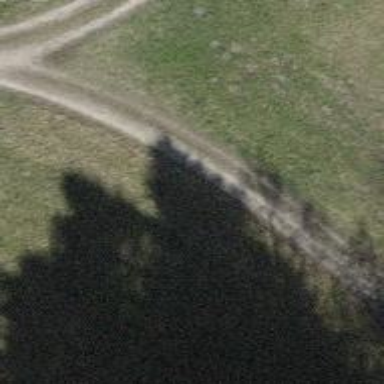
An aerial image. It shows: Track road with grade3 tracktype.